Field crop: tomato
Growth stage: 1
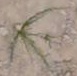
Species: cyperus